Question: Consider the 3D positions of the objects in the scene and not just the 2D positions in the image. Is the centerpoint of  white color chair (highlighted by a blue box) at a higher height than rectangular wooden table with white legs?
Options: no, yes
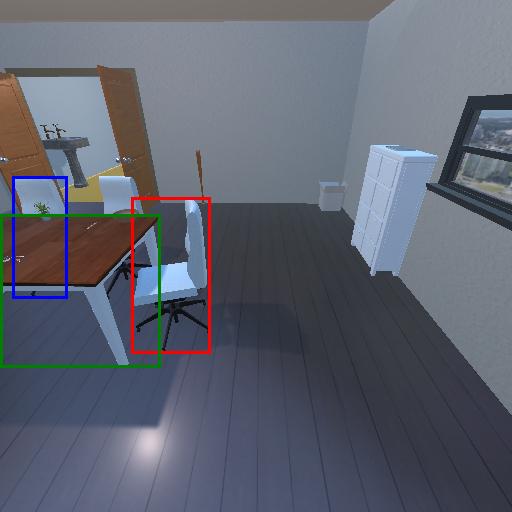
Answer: no